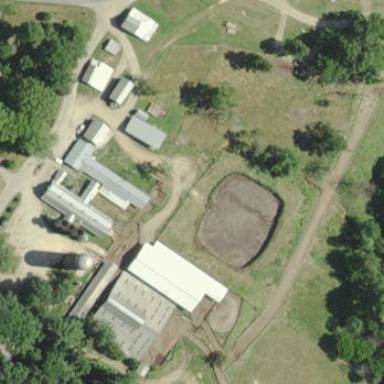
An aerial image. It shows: Farmyard area.